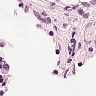
Metastatic tissue present: no